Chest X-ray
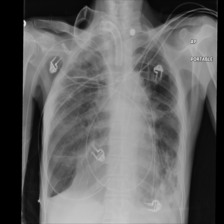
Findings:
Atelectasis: negative
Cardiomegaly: negative
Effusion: negative
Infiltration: negative
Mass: negative
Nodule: negative
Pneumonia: negative
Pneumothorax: negative
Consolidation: positive
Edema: negative
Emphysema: positive
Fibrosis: negative
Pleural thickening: positive
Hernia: negative